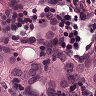
Metastatic tissue present: yes